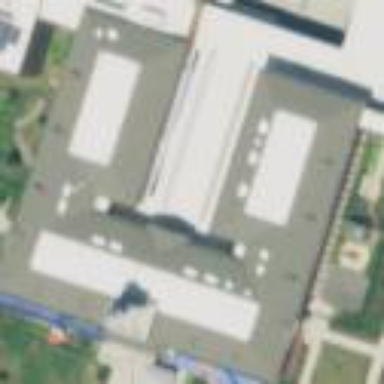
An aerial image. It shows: Building with gray roof.